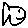
Label: fish